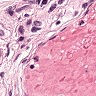
Metastatic tissue present: yes